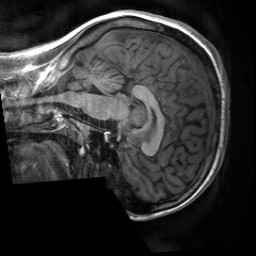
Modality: T1w
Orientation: sagittal
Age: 19
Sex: female
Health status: healthy
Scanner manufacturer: siemens
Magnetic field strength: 3 T
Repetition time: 2 s
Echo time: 0.00232 s